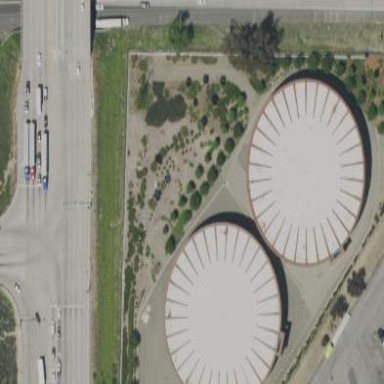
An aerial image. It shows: Storage tank building.